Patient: sex M, age 60
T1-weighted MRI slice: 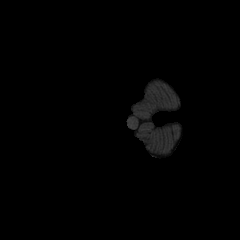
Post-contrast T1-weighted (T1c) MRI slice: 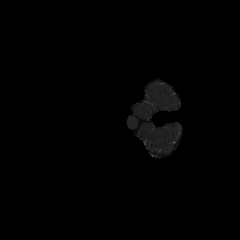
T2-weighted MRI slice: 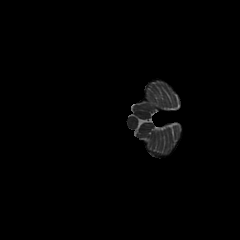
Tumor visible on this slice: no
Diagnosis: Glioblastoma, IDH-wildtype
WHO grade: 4